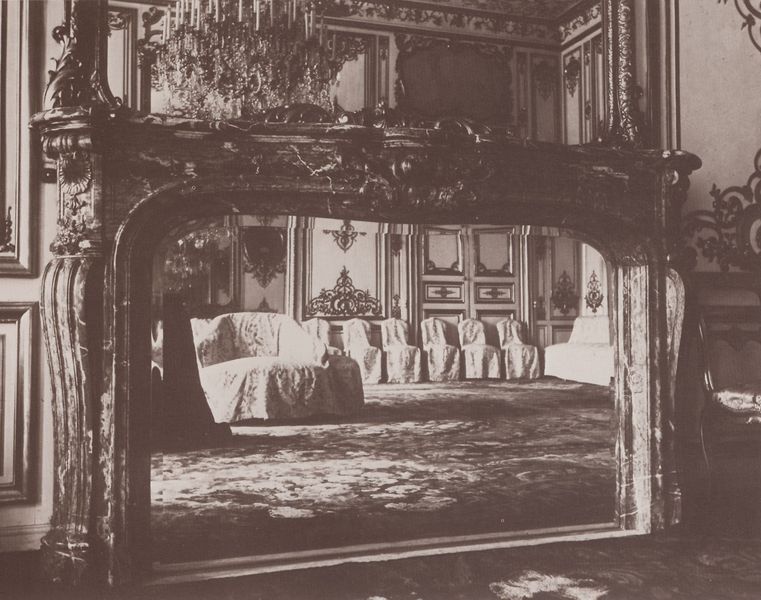
Titel: Historische Stätten, Saal in der österreichischen Botschaft
Künstler: Jean Eugène Auguste Atget
Standort: Paris
Institution: Archives Photographiques
Schlagwörter: raum, schwarz, stuhl, weiss, zimmer, spiegel, wohnzimmer, saal, kerzen, kronleuchter, foto, spoegel, prunk, sofas